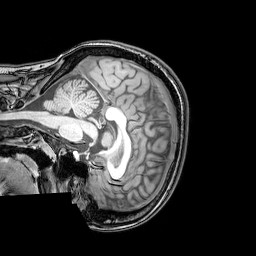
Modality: T1w
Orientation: sagittal
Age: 22
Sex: female
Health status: healthy
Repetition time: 0.081 s
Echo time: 0.037 s